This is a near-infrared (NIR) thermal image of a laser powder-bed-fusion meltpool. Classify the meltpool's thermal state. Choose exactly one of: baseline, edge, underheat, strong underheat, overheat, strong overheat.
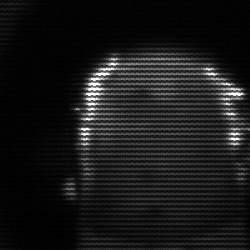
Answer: baseline